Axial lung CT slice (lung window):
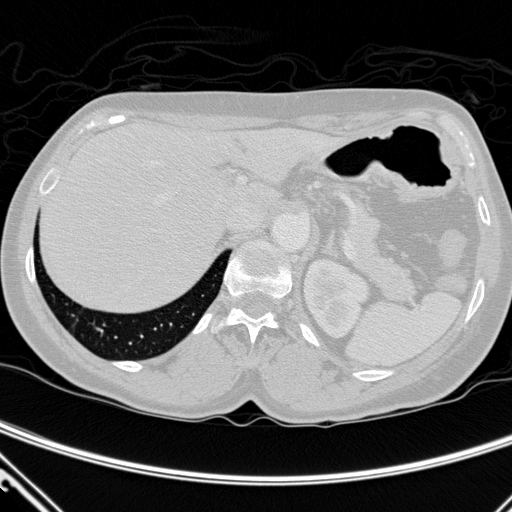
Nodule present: no